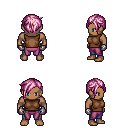
a pixel art fantasy rpg character, male body template, human, dark skin, brown sleeveless shirt, magenta pants, pink pixie cut hairstyle, metal gloves, four views (front, back, left, right), 2x2 character sprite sheet, small pixel art, hard edges, no anti-aliasing